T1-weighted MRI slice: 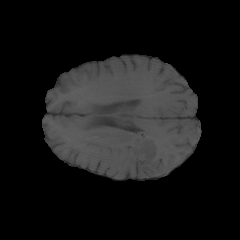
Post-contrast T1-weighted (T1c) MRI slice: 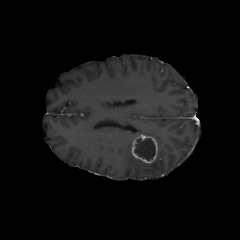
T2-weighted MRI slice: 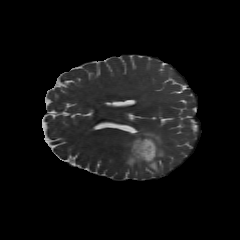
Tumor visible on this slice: yes